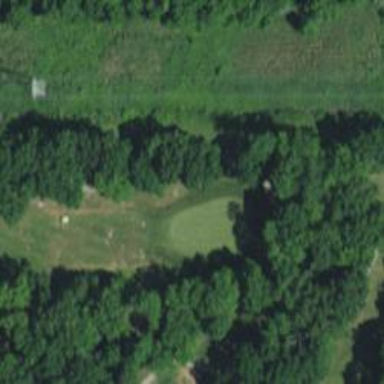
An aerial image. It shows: Golf hole.